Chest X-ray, PA view. Patient: 45 years old, sex M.
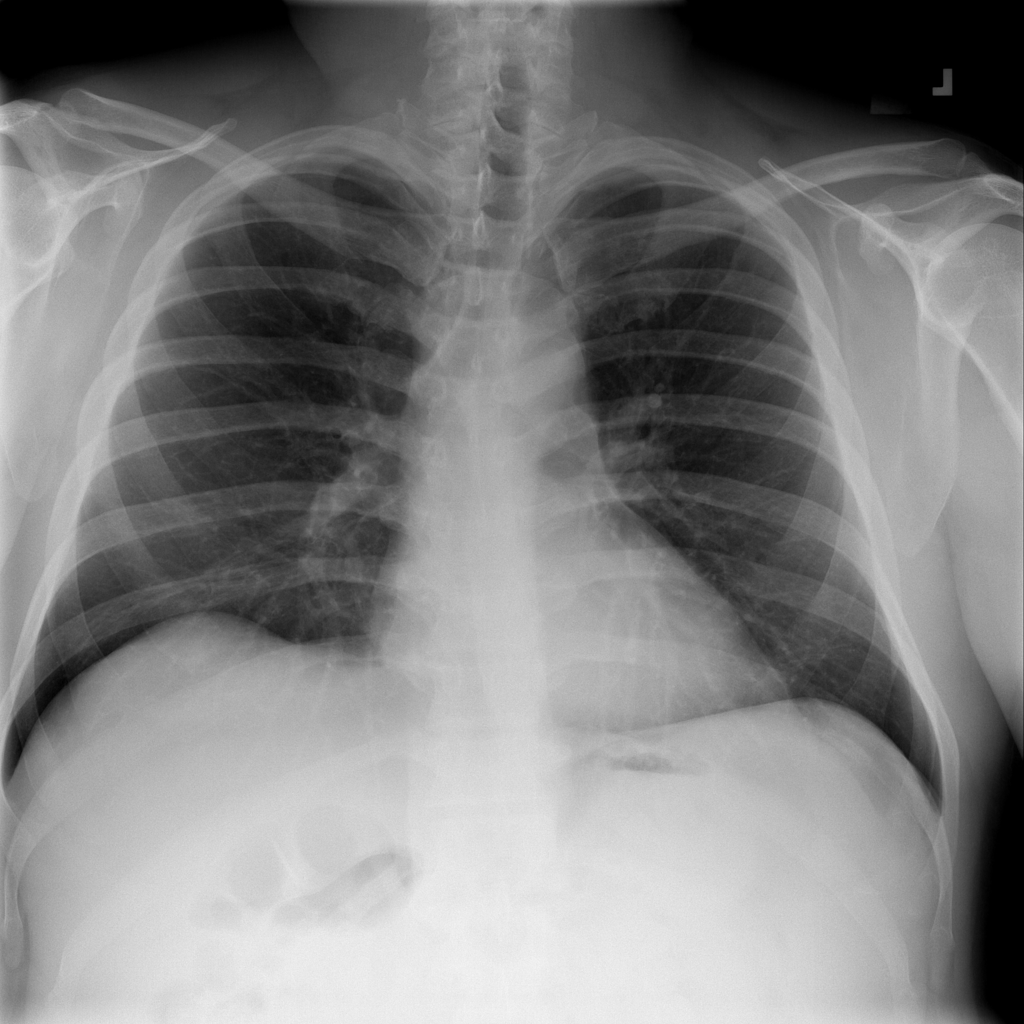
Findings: No Finding